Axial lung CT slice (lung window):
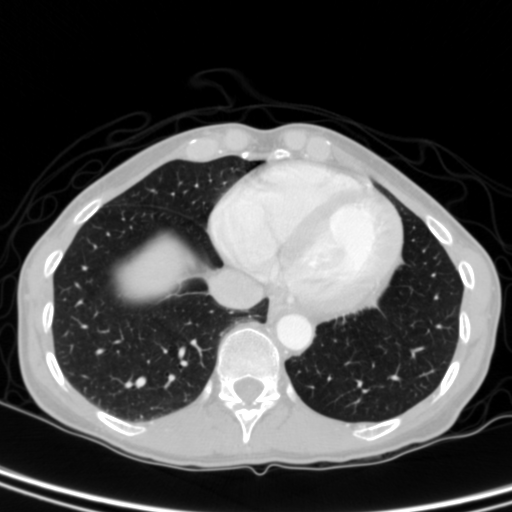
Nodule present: no